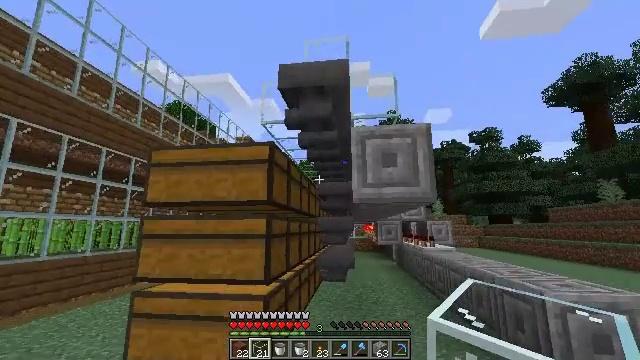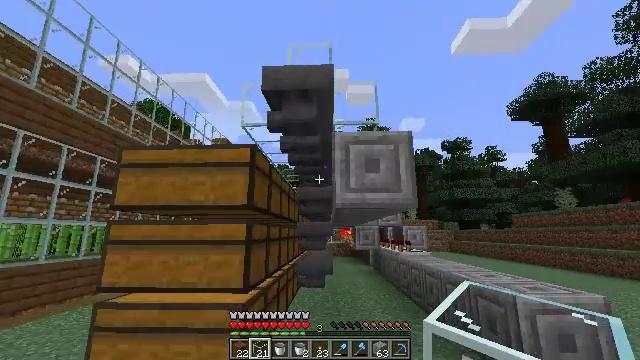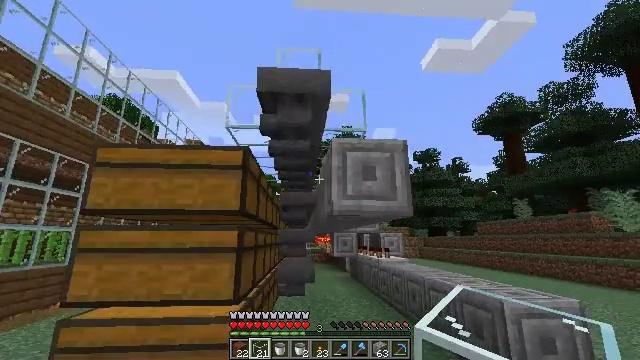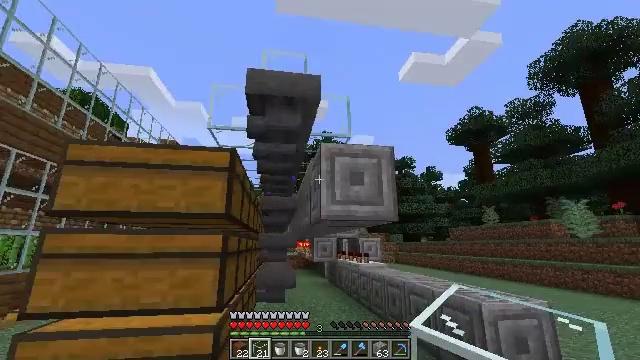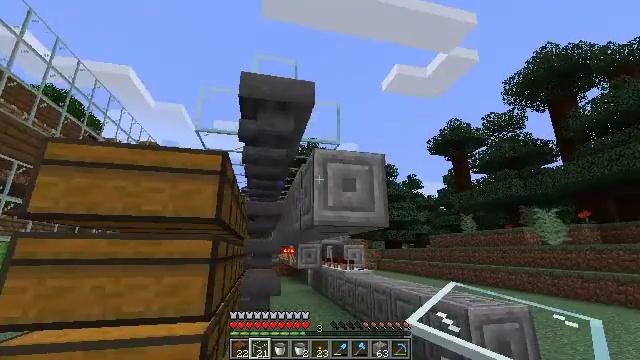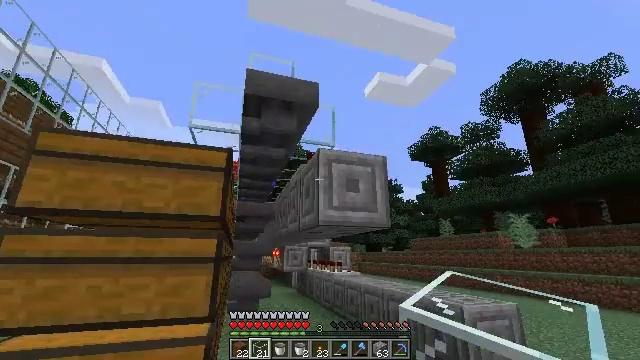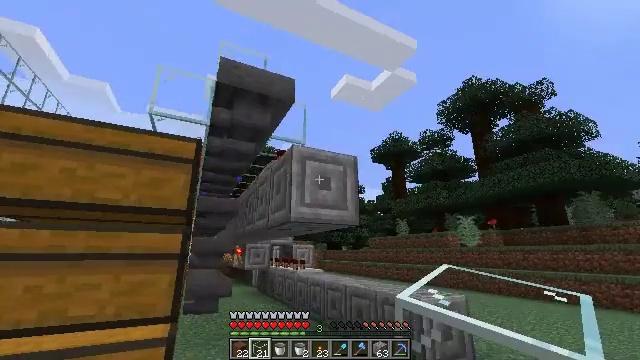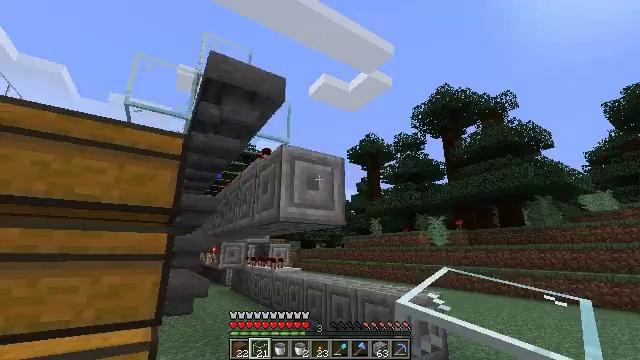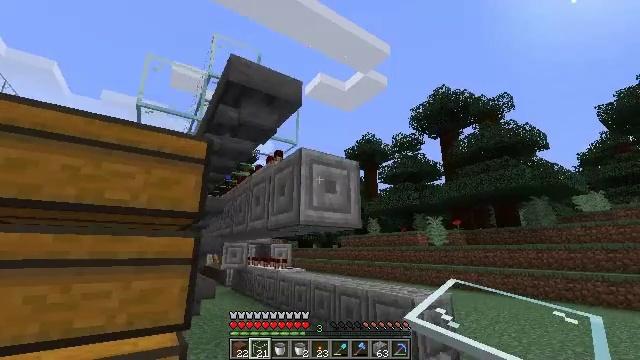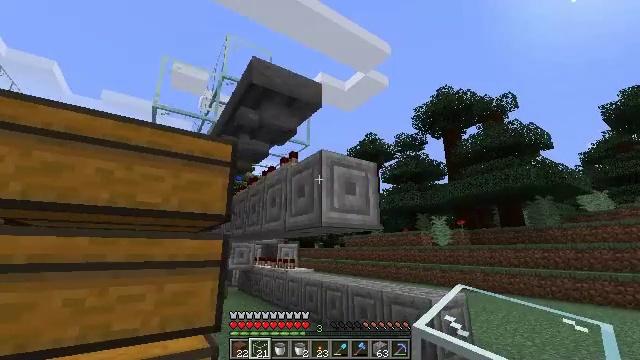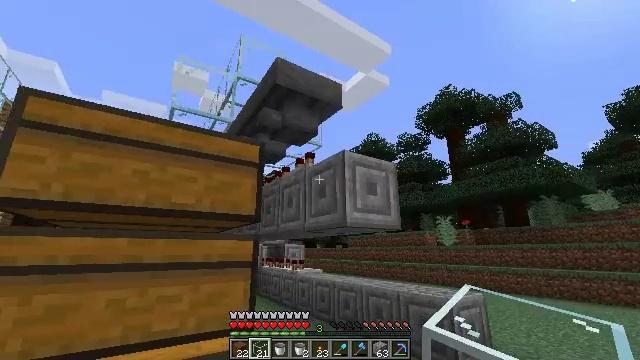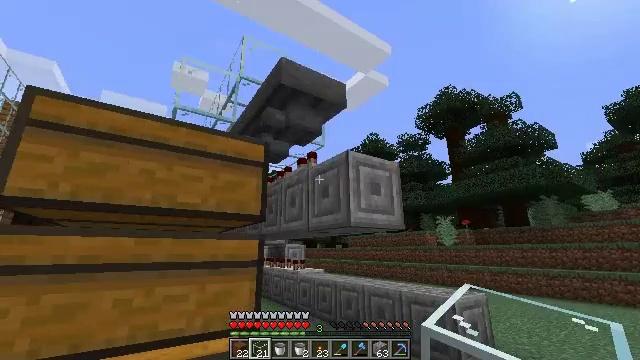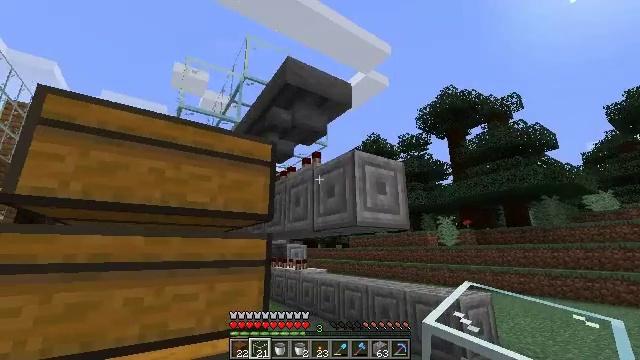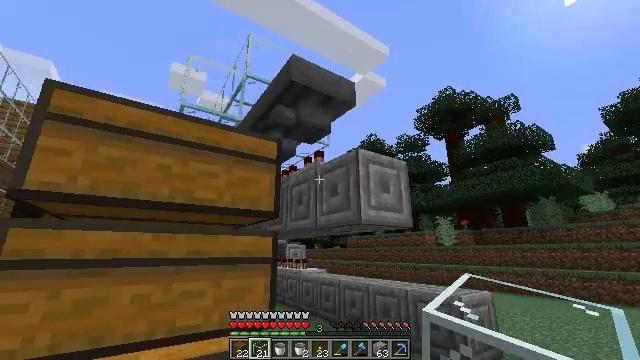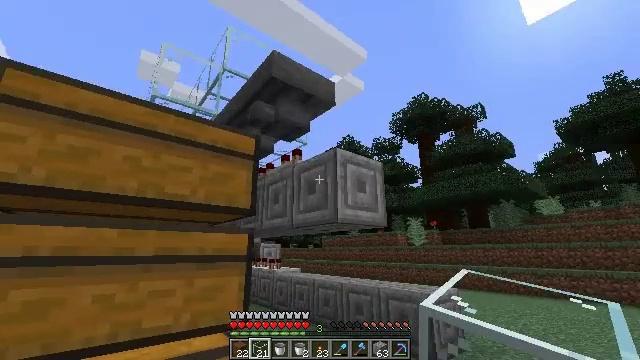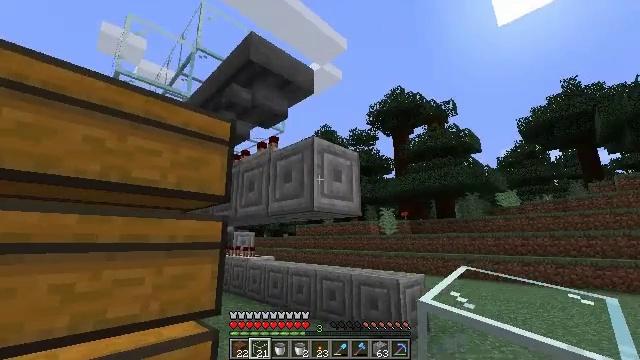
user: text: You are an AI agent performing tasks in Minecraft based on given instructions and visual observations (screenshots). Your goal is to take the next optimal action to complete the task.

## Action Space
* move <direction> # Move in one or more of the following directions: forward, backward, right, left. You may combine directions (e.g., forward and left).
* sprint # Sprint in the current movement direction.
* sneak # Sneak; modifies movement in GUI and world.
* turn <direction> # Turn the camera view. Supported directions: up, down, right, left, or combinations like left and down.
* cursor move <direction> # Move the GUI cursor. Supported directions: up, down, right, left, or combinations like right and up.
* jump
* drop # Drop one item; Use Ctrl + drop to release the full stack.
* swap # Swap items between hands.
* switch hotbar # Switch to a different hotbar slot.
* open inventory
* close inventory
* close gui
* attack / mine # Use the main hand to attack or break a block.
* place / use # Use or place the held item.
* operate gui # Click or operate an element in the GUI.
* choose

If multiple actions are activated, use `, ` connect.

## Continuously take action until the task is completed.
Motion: motion action
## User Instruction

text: Collect chiseled stone bricks for building.
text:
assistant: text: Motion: move left, turn right and up
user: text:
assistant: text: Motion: move left, turn right and up
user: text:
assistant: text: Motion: move left, turn right and up
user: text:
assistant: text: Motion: move left, turn right and up
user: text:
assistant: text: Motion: move left, turn right
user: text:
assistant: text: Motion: move left, turn right
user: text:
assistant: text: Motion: move left, turn right
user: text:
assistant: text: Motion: move left, turn right
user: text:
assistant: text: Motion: move left
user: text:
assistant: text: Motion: move left
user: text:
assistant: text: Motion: no_op
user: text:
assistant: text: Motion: no_op
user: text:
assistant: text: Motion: no_op
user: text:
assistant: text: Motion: turn right
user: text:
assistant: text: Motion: turn right and down
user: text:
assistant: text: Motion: turn right and down
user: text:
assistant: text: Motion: move forward and move right, turn right and down
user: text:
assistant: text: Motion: move forward and move right, turn left and down
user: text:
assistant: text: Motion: move forward and move right, turn left and down
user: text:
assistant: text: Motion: move forward and move right, turn left and down
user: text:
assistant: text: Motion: move forward and move right, turn left and down
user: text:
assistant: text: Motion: move forward and move right
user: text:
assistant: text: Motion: move forward and move right
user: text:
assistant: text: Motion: move forward and move right
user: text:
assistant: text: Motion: move forward and move right, sprint
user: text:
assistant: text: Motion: move forward and move right, sprint
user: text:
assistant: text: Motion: move forward and move right, sprint, turn down
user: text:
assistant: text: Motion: move forward and move right, sprint, turn down
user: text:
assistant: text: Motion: move forward and move right, sprint, turn left and down
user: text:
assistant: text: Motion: move forward and move right, turn left and down